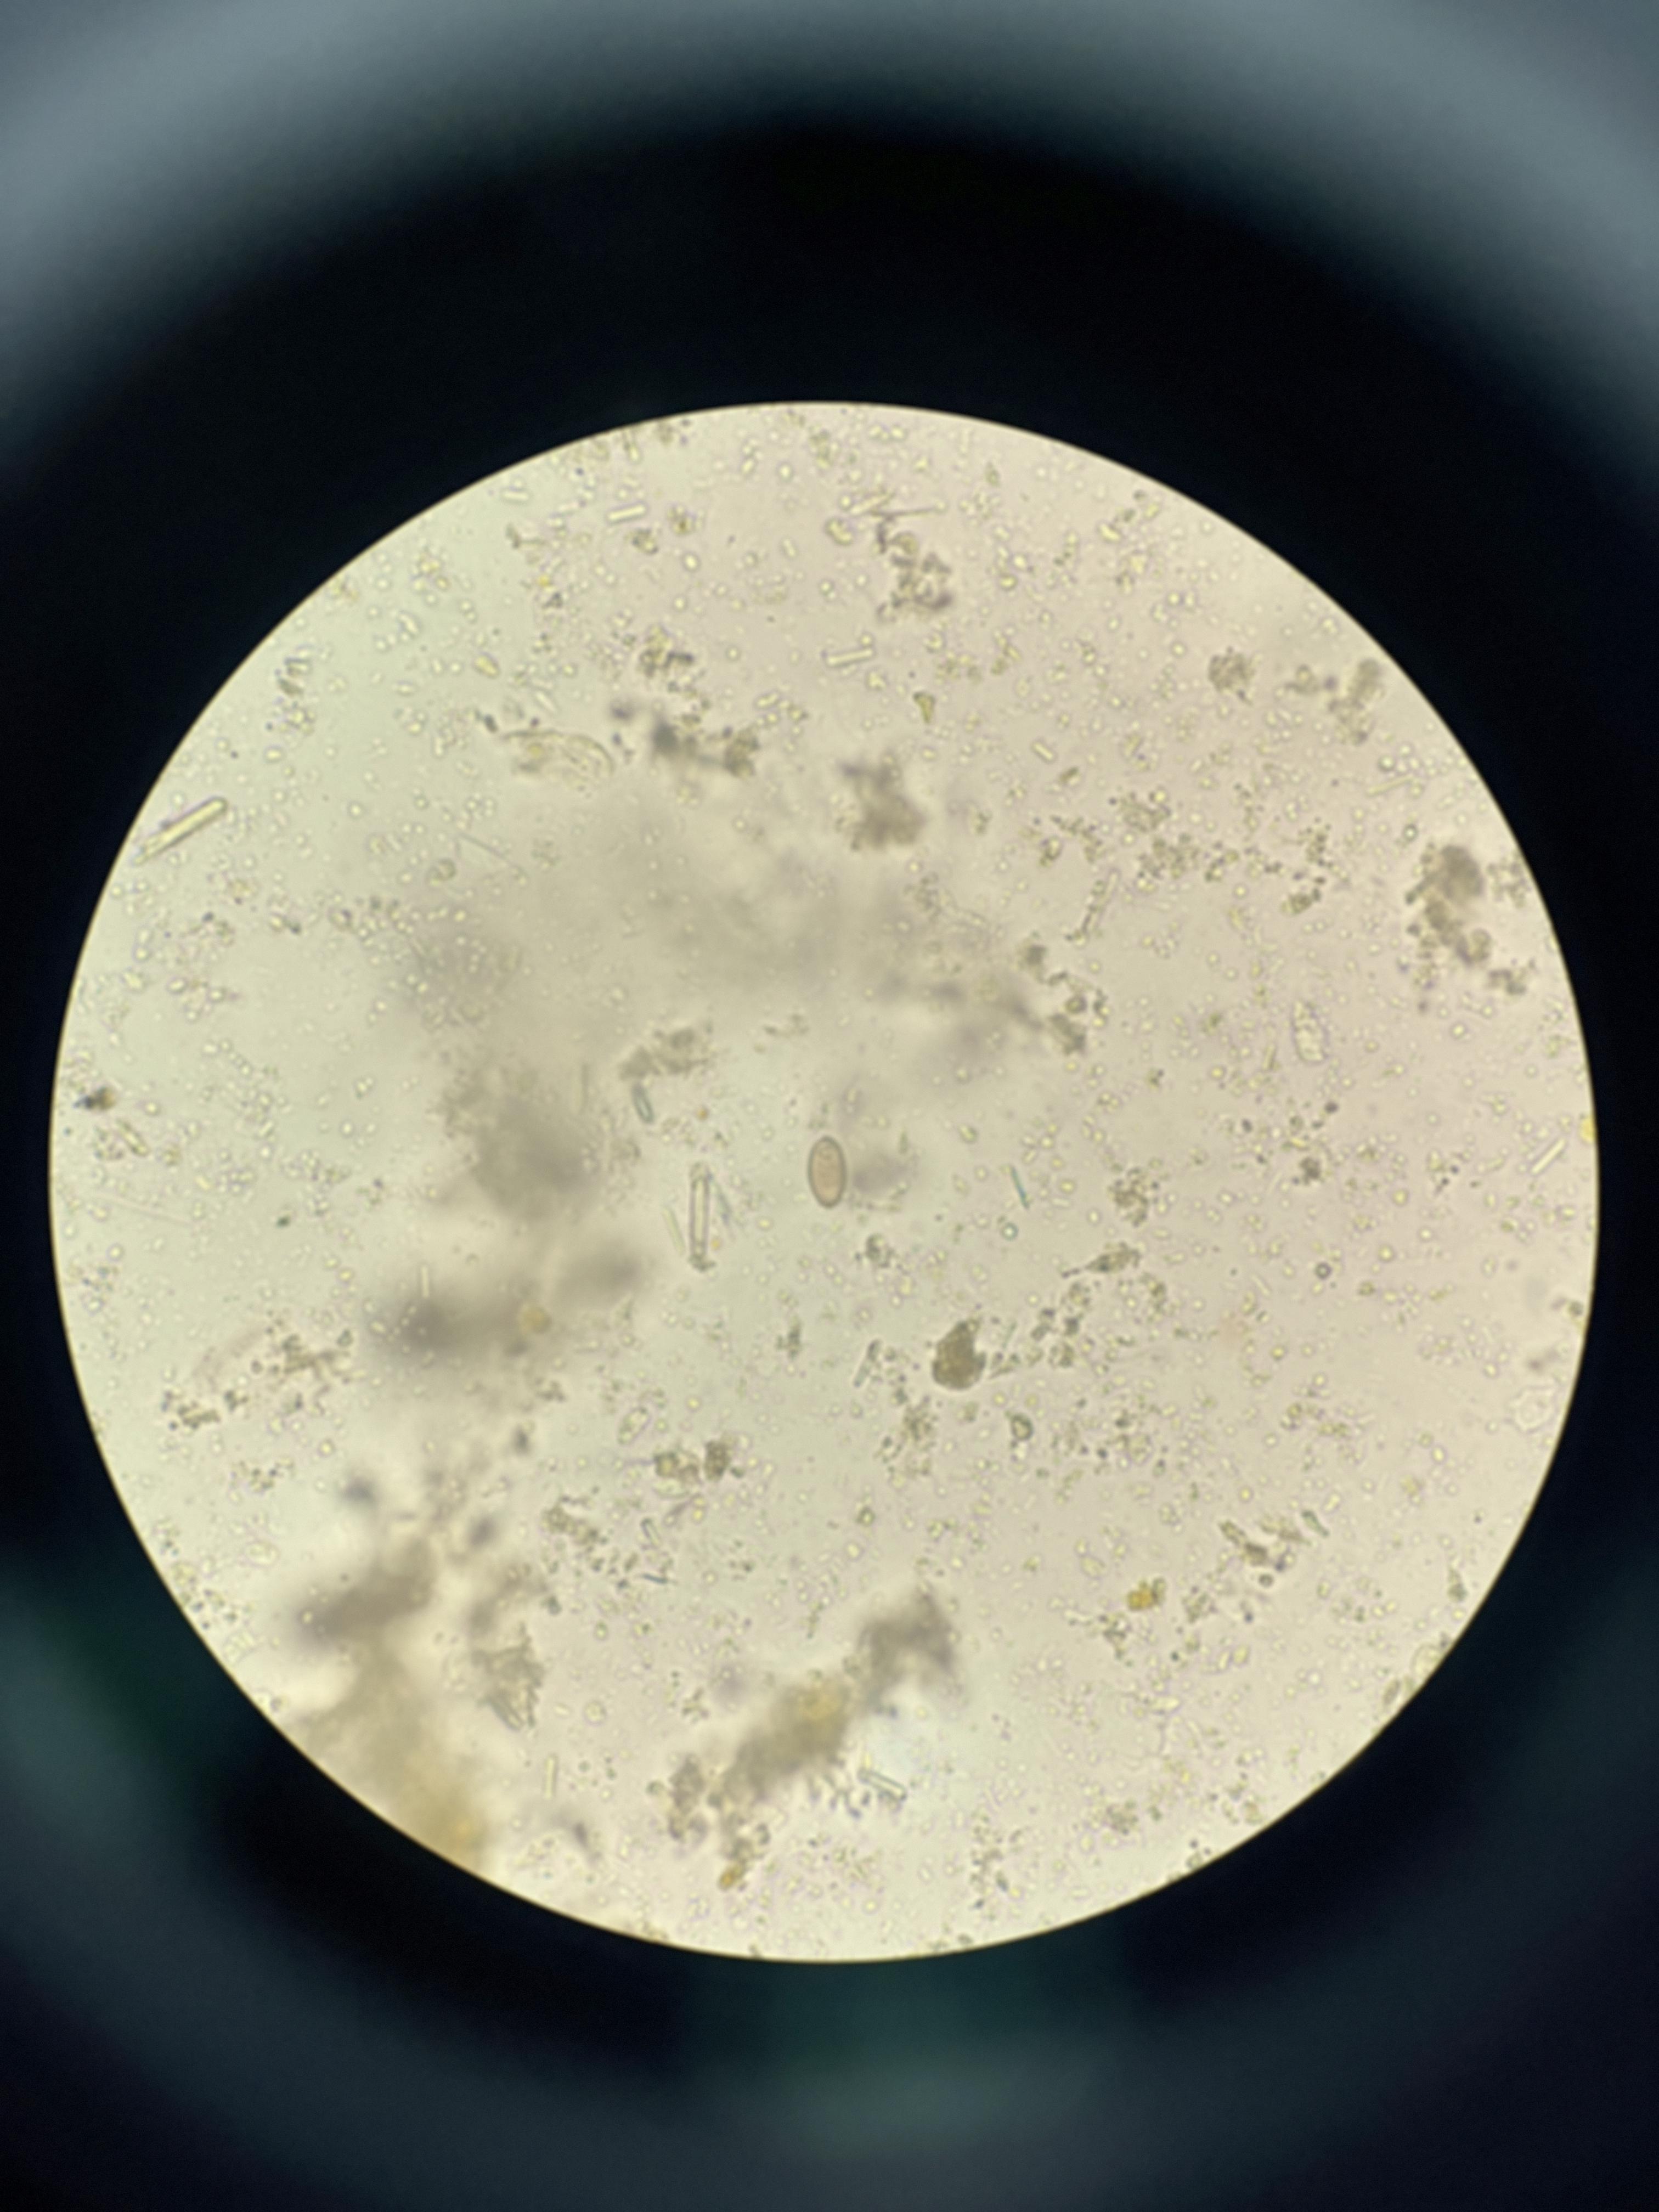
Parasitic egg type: Opisthorchis viverrine